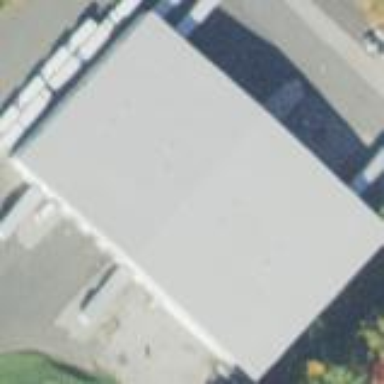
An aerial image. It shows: Commercial building.